Question: I have a Jqgrid table and I want a more bigger title bar. I tried everything oh my ui.jqgrid.css file but nothing works. I have the normal settings in that file like:
'''
/*Grid*/
.ui-jqgrid {position: relative;}
.ui-jqgrid .ui-jqgrid-view {position: relative;left:0px; top: 0px; padding: .0em; font-size:25px; }
/* caption*/
.ui-jqgrid .ui-jqgrid-titlebar {padding: .3em .2em .2em .3em; position: relative; border-left: 0px none;border-right: 0px none; border-top: 0px none; }
.ui-jqgrid .ui-jqgrid-title { float: left; margin: .1em 0 .2em; }
.ui-jqgrid .ui-jqgrid-titlebar-close { position: absolute;top: 50%; width: 19px; margin: -10px 0 0 0; padding: 1px; height:18px;}.ui-jqgrid .ui-jqgrid-titlebar-close span { display: block; margin: 1px; }
.ui-jqgrid .ui-jqgrid-titlebar-close:hover { padding: 0; }
/* header*/
.ui-jqgrid .ui-jqgrid-hdiv {position: relative; margin: 0em;padding: 0em; overflow- x: hidden; border-left: 0px none !important; border-top : 0px none !important; border-right : 0px none !important; height: 30px;}
.ui-jqgrid .ui-jqgrid-hbox {float: left; padding-right: 20px;}
.ui-jqgrid .ui-jqgrid-htable {table-layout:fixed;margin:0em;}
.ui-jqgrid .ui-jqgrid-htable th {height:22px;padding: 0 2px 0 2px;}
.ui-jqgrid .ui-jqgrid-htable th div {overflow: hidden; position:relative; height:17px;}
.ui-th-column, .ui-jqgrid .ui-jqgrid-htable th.ui-th-column {overflow: hidden;white-space: nowrap;text-align:center;border-top : 0px none;border-bottom : 0px none;}
.ui-th-ltr, .ui-jqgrid .ui-jqgrid-htable th.ui-th-ltr {border-left : 0px none;}
.ui-th-rtl, .ui-jqgrid .ui-jqgrid-htable th.ui-th-rtl {border-right : 0px none;}
.ui-first-th-ltr {border-right: 1px solid; }
.ui-first-th-rtl {border-left: 1px solid; }
.ui-jqgrid .ui-th-div-ie {white-space: nowrap; zoom :1; height:17px;}
.ui-jqgrid .ui-jqgrid-resize {height:20px !important;position: relative; cursor :e-resize;display: inline;overflow: hidden;}
.ui-jqgrid .ui-grid-ico-sort {overflow:hidden;position:absolute;display:inline; cursor: pointer !important;}
.ui-jqgrid .ui-icon-asc {margin-top:-3px; height:12px;}
.ui-jqgrid .ui-icon-desc {margin-top:3px;height:12px;}
.ui-jqgrid .ui-i-asc {margin-top:0px;height:16px;}
.ui-jqgrid .ui-i-desc {margin-top:0px;margin-left:13px;height:16px;}
.ui-jqgrid .ui-jqgrid-sortable {cursor:pointer;}
.ui-jqgrid tr.ui-search-toolbar th { border-top-width: 1px !important; border-top- color: inherit !important; border-top-style: ridge !important }
tr.ui-search-toolbar input {margin: 1px 0px 0px 0px}
tr.ui-search-toolbar select {margin: 1px 0px 0px 0px}
'''

Thanks in Advance for your help.
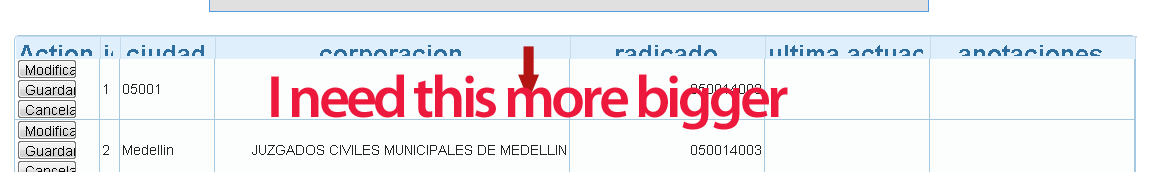
Answer: You included already two CSS lines from <URL>
'''
.ui-jqgrid .ui-jqgrid-htable th div {overflow: hidden; position:relative; height:17px;}
.ui-jqgrid .ui-th-div-ie {white-space: nowrap; zoom :1; height:17px;}
'''
So to increase the height of the column headers you can use another fixed 'height' value like
'''
.ui-jqgrid .ui-jqgrid-htable th div { height: 23px; }
.ui-jqgrid .ui-th-div-ie { height: 23px; }
'''
or use 'height: auto' style:
'''
.ui-jqgrid .ui-jqgrid-htable th div { height: auto; }
.ui-jqgrid .ui-th-div-ie { height: auto; }
'''